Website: home-depot
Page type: review-order
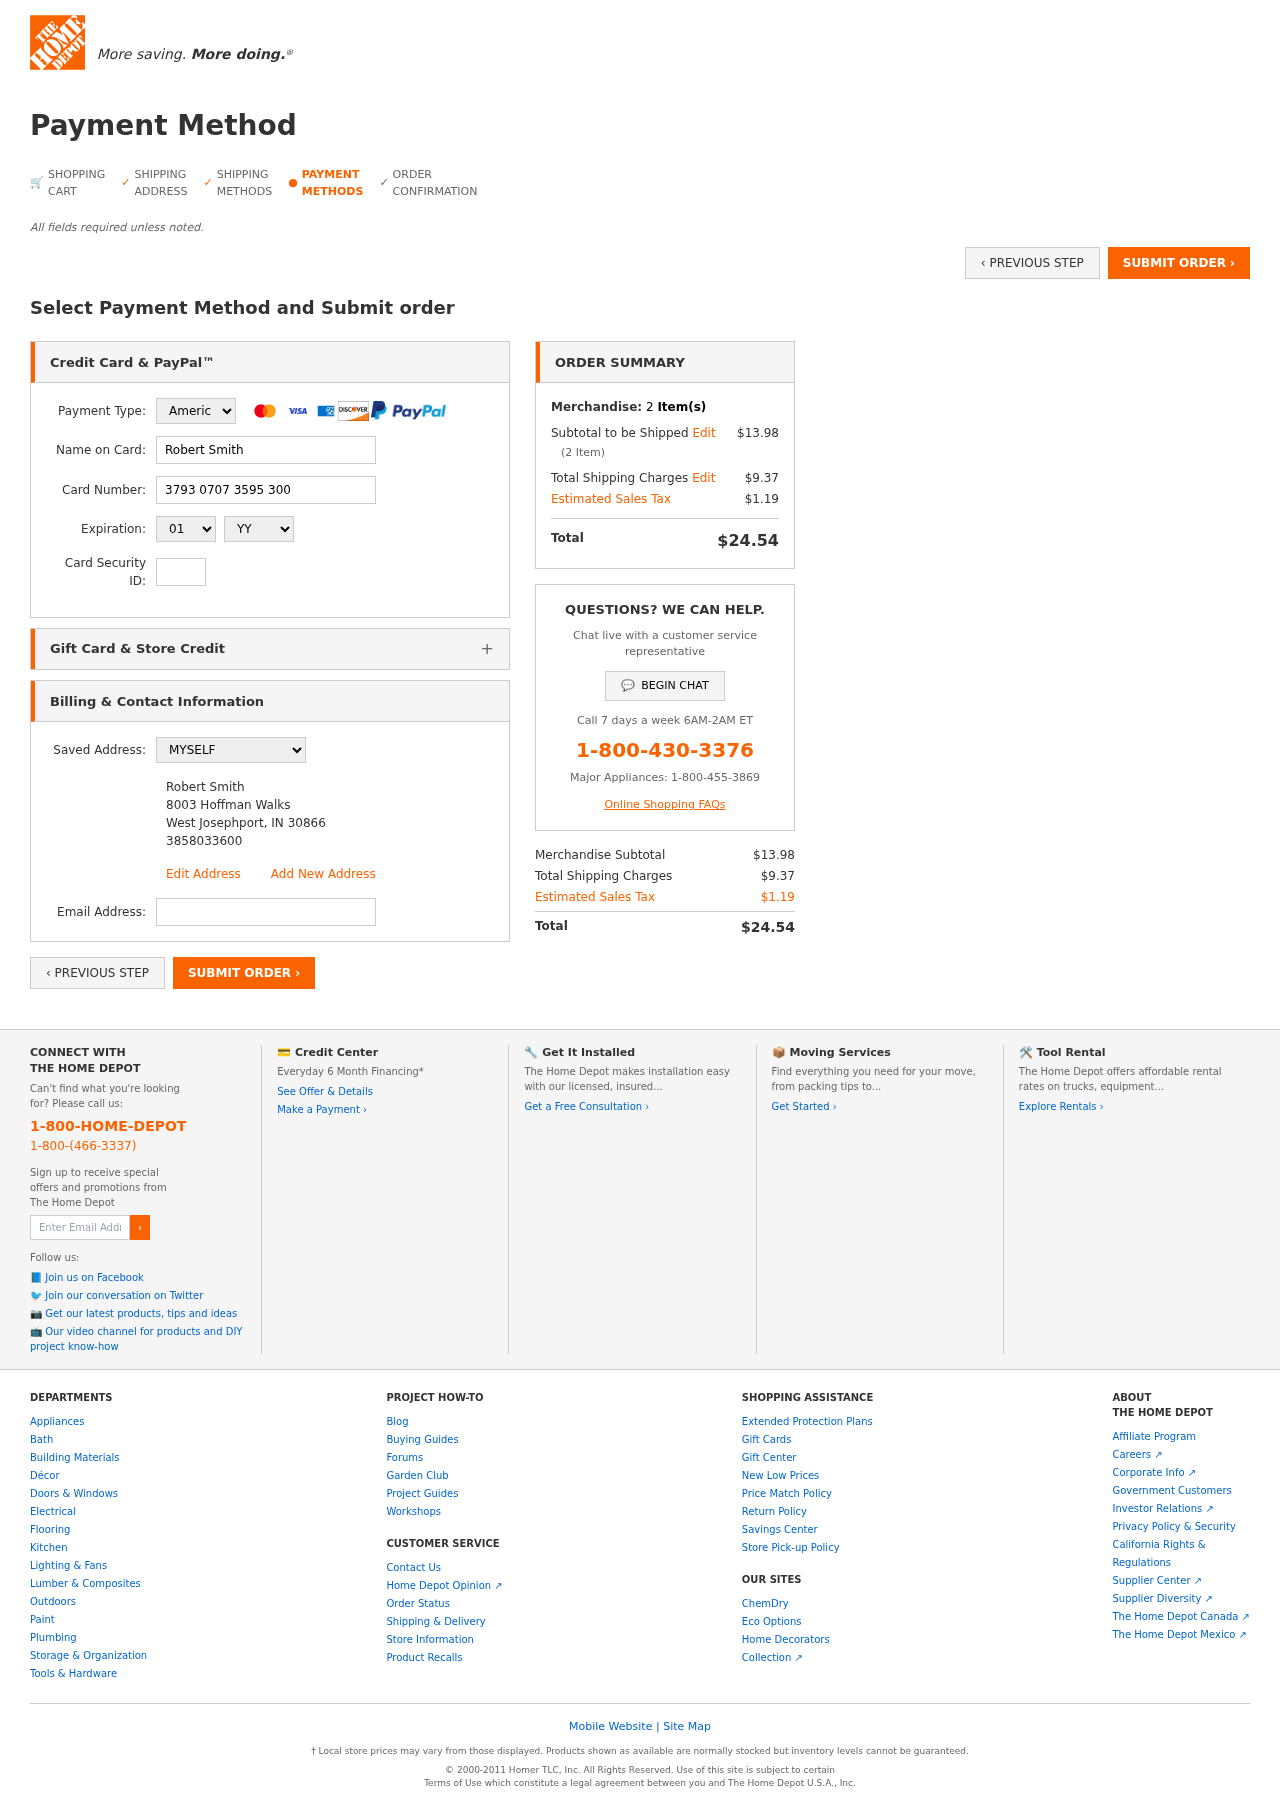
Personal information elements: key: PII_CARD_CVV
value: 1603
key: PII_CARD_EXPIRY_MONTH
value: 01
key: PII_CARD_EXPIRY_YEAR
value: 28
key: PII_CARD_NUMBER
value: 3793 0707 3595 300
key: PII_CARD_TYPE
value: American Express
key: PII_EMAIL
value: robert.smith@hotmail.com
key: PII_FULLNAME
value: Robert Smith
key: PII_FULLNAME2
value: Robert Smith
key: PII_STREET
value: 8003 Hoffman Walks
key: PII_CITY2
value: West Josephport
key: PII_STATE_ABBR2
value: IN
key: PII_POSTCODE
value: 30866
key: PII_POSTCODE_FULL
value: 30866
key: PII_POSTCODE_NUMERIC
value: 30866
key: PII_PHONE2
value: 3858033600
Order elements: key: ORDER_NUM_ITEMS
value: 2
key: ORDER_SUBTOTAL
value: $13.98
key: ORDER_NUM_ITEMS2
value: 2
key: ORDER_SHIPPING_COST
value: $9.37
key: ORDER_TAX
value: $1.19
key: ORDER_TOTAL
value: $24.54
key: ORDER_SUBTOTAL2
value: $13.98
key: ORDER_SHIPPING_COST2
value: $9.37
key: ORDER_TAX2
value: $1.19
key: ORDER_TOTAL2
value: $24.54